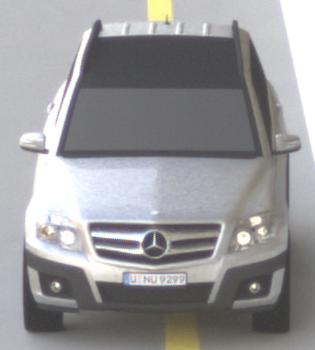
Make: Mercedes-Benz
Model: GLK 280
Detailed model: GLK-Class (204)
Model produced from: 2008/10
Model produced until: 2009/04
Doors: 5
Color: white
Road condition: dry road
Daytime: morning or afternoon
Contrast: medium contrast